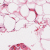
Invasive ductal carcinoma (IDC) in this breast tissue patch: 0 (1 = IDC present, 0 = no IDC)